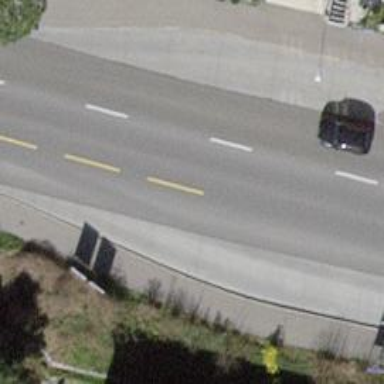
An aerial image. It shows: Secondary road with separate asphalt sidewalk.